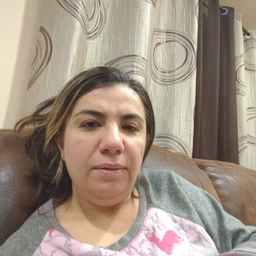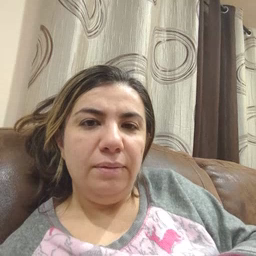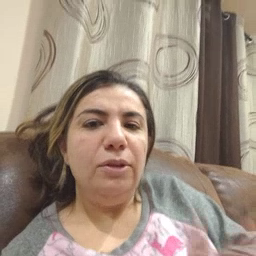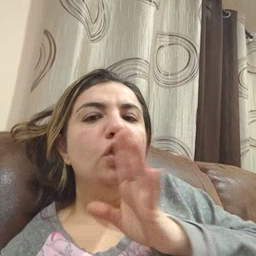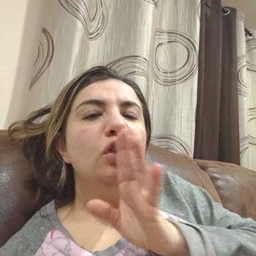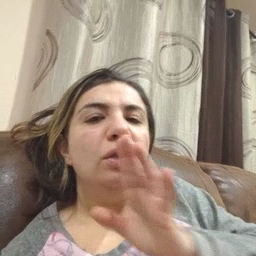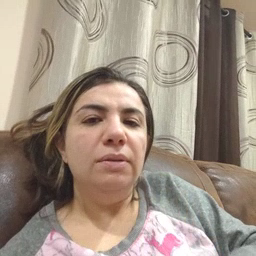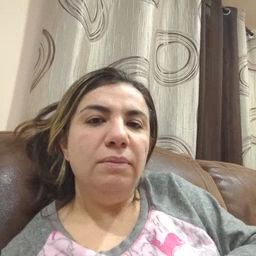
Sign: talk